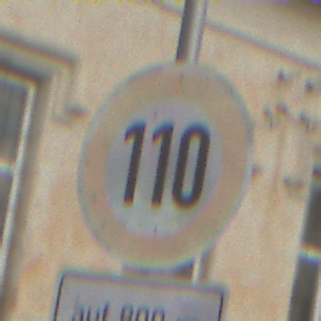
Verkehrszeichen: Geschwindigkeit110
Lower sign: LaengeEinerStrecke5
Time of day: MorningAfternoon
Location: Outdoor (Nature)
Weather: PartlyCloudy
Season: Autumn
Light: Natural